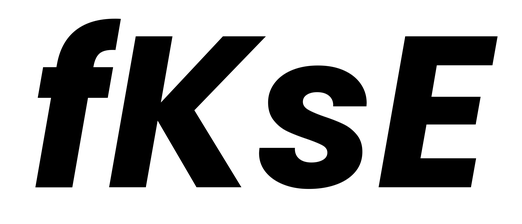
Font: Poppins-BoldItalic